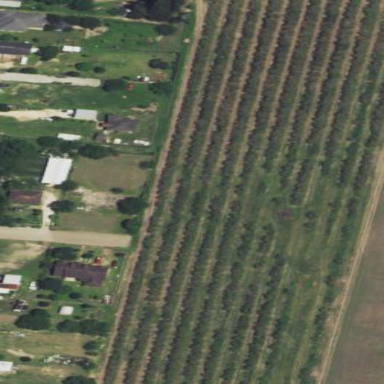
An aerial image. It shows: Orchard.